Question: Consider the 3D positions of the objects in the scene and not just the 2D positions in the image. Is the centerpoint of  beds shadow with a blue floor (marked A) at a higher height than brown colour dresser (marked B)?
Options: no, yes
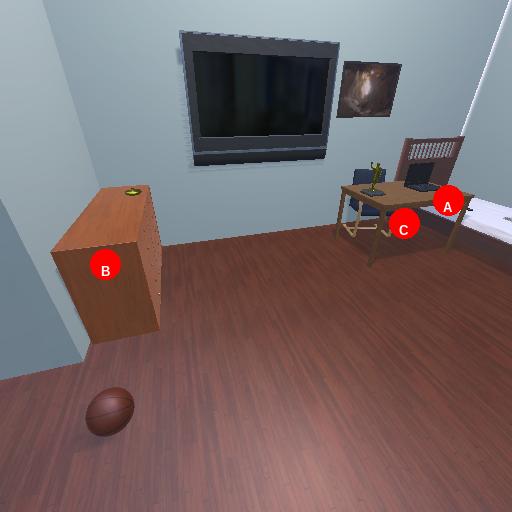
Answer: no